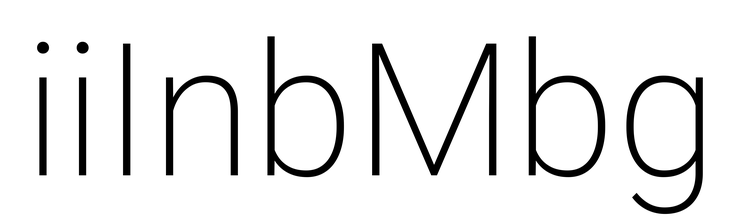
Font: Roboto_ExtraLight